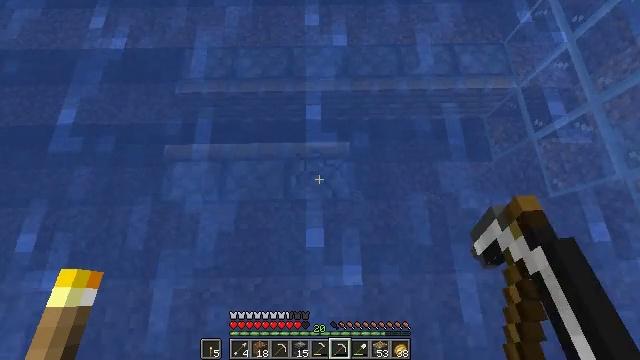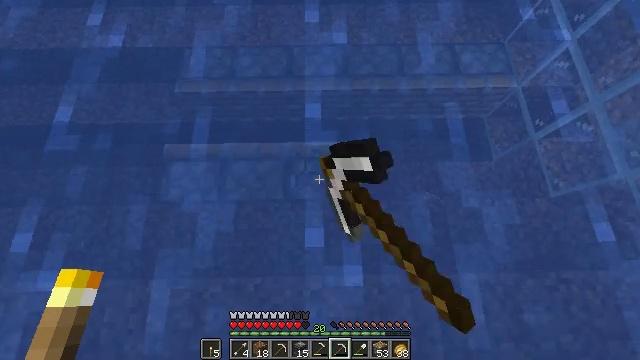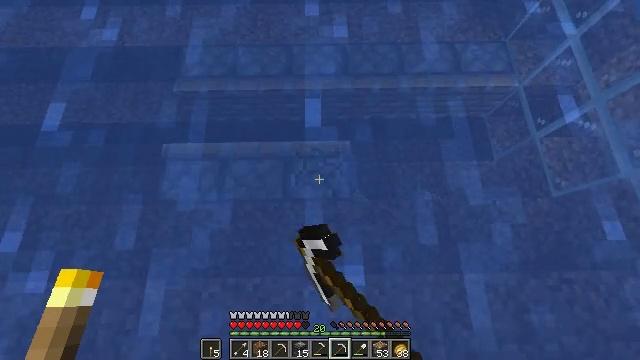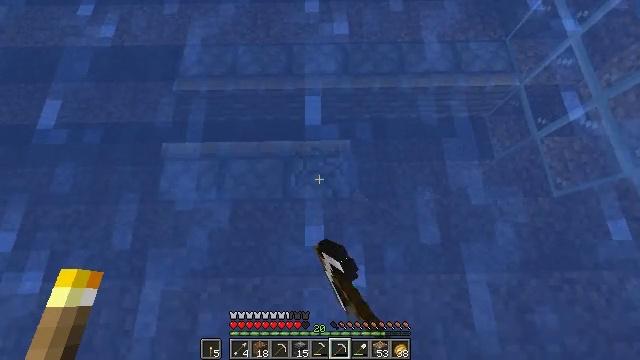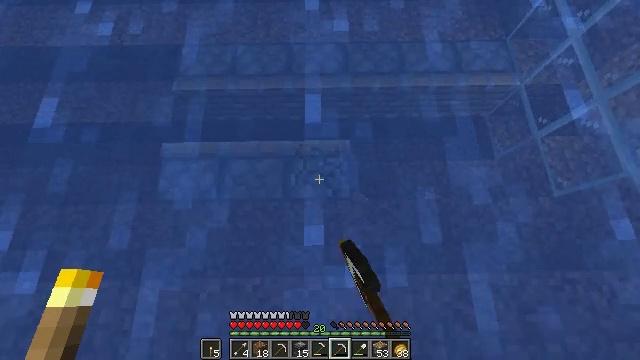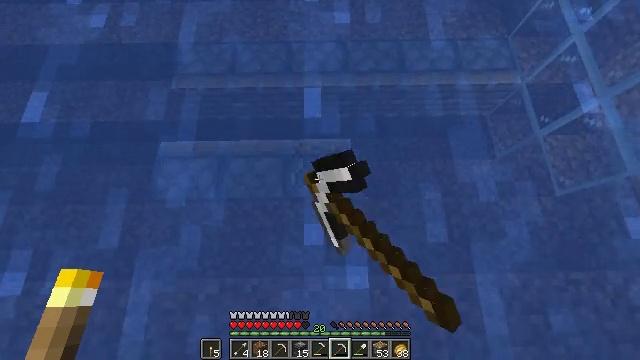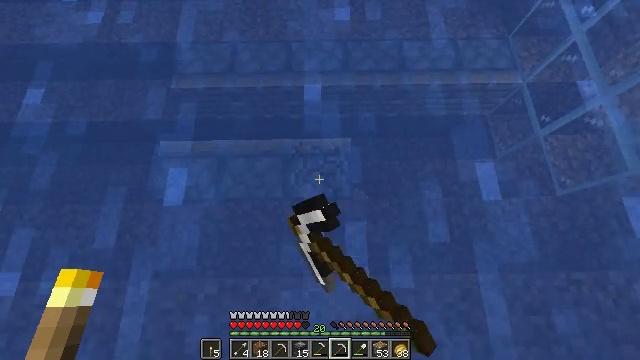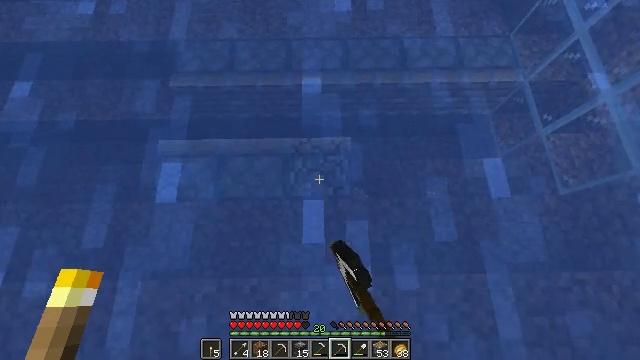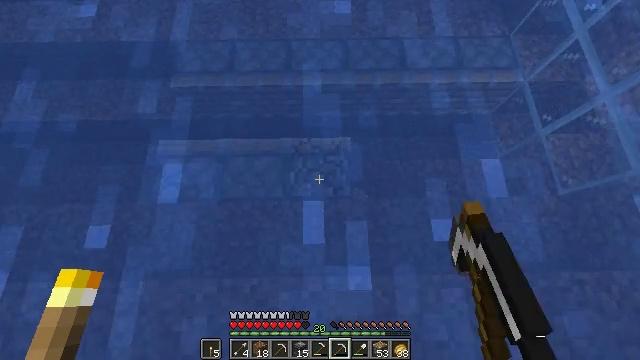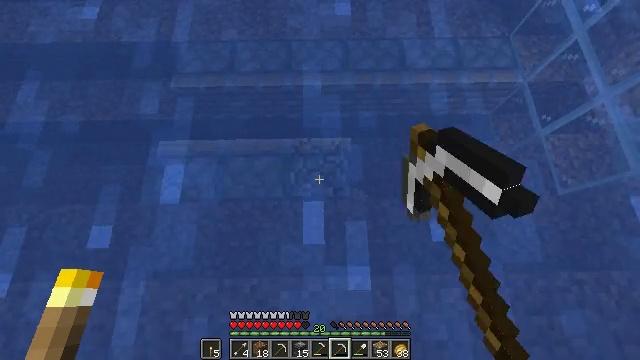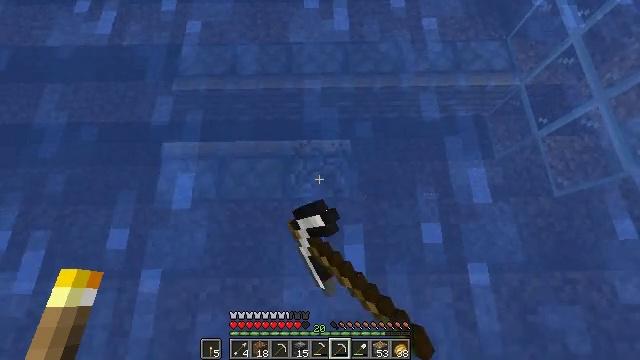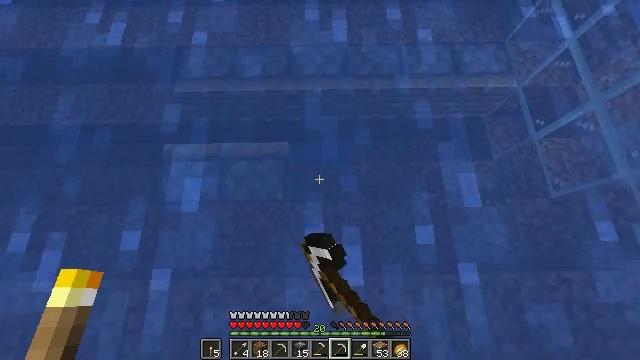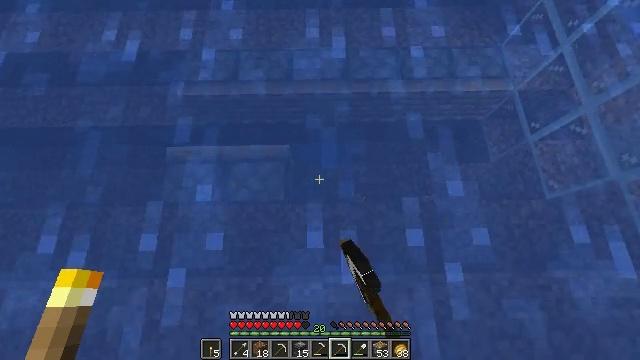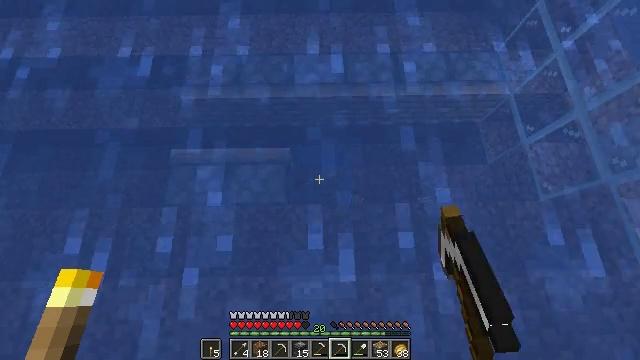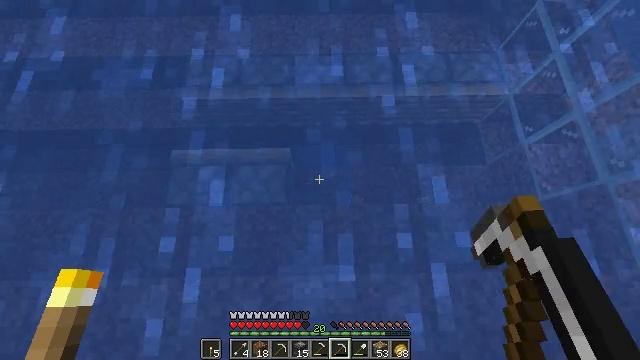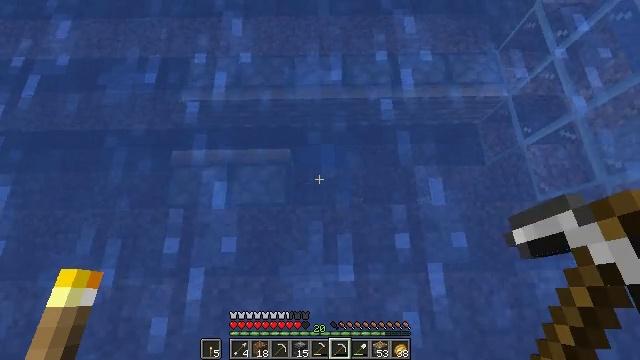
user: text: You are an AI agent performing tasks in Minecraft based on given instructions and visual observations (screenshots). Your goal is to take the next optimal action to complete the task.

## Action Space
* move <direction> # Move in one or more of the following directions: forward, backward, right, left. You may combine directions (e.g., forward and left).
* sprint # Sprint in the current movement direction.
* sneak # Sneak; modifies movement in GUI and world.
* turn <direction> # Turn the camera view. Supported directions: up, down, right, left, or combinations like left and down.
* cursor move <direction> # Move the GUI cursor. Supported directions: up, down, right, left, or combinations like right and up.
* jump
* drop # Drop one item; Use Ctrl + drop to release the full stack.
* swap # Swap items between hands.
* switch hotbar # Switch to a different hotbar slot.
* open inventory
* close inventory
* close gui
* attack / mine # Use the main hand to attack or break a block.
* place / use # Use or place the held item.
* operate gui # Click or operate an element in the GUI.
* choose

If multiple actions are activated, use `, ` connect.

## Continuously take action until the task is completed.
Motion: motion action
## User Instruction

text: Break the piston to gather it.
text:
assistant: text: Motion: attack / mine
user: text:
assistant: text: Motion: attack / mine
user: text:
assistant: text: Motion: attack / mine
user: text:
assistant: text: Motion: attack / mine
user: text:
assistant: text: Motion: attack / mine
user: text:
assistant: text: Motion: attack / mine
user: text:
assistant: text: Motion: attack / mine
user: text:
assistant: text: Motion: attack / mine, jump
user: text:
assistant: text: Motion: attack / mine, jump
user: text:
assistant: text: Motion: attack / mine, jump
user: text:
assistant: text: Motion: attack / mine, jump
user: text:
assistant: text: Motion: attack / mine
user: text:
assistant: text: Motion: attack / mine
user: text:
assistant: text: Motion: attack / mine
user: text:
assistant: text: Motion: attack / mine
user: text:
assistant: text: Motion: attack / mine
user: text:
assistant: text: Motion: attack / mine
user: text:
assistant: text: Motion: attack / mine
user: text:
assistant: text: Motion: move left, attack / mine
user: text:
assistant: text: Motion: move left, attack / mine
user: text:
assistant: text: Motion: move left, attack / mine
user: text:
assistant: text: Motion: move left, attack / mine
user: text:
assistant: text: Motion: move left, attack / mine
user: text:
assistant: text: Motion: move left, attack / mine
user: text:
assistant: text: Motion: move left, attack / mine
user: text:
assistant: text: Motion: move left, attack / mine
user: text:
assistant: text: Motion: move left, attack / mine
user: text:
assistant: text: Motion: move left, attack / mine
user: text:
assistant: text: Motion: attack / mine
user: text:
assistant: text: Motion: attack / mine